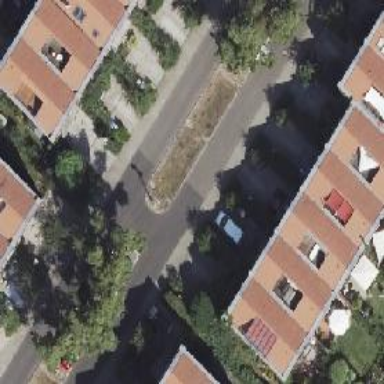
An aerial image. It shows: Asphalt road designated as living street.